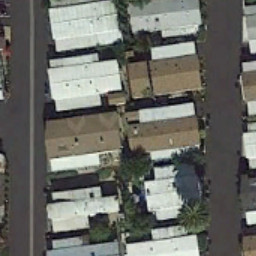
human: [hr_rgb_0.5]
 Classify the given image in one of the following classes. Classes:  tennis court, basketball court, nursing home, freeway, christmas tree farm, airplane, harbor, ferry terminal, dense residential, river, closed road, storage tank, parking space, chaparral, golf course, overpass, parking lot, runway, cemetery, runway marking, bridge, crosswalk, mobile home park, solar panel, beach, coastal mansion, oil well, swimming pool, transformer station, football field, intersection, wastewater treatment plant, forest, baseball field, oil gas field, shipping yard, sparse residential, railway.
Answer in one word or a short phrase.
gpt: mobile home park